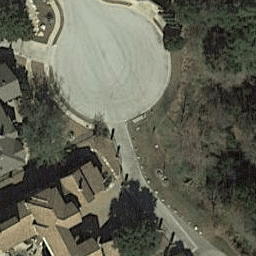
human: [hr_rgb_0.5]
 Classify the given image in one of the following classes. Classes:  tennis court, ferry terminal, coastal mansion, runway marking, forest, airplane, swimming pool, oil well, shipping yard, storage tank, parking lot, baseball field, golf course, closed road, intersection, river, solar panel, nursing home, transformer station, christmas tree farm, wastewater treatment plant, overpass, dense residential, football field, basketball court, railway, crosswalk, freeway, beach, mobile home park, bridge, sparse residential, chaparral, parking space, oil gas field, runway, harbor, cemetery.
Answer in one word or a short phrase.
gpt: closed road